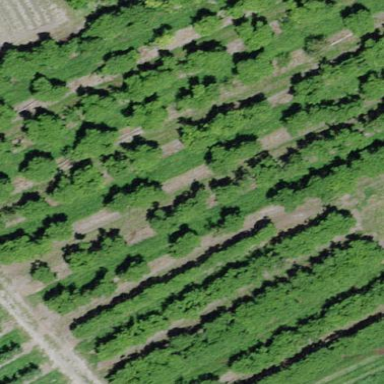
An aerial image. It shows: Orchard.